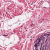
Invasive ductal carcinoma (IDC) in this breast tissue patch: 0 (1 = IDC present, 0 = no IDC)